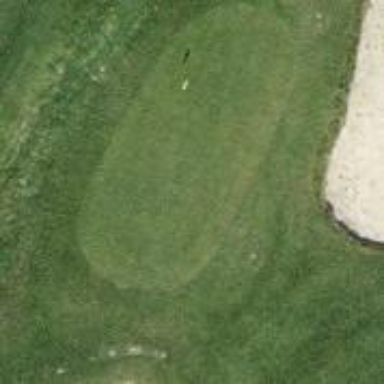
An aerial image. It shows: Golf green.